Field crop: maize
Growth stage: 2
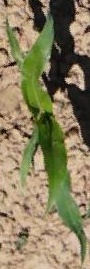
Species: maize